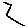
Label: zigzag